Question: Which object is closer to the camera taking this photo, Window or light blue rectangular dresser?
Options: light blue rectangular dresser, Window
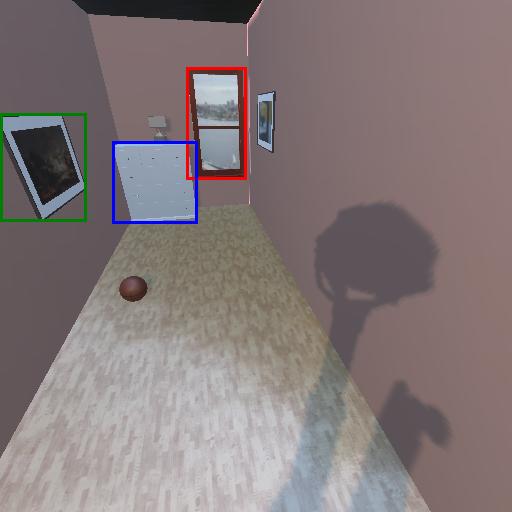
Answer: light blue rectangular dresser